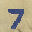
Label: 7